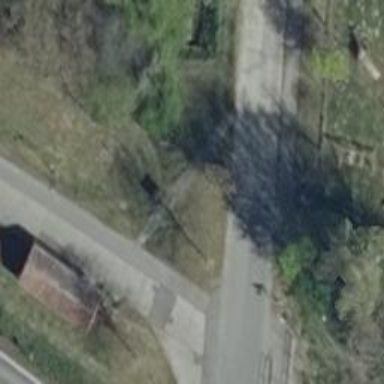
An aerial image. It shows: Residential road with concrete plates as the surface. There is sidewalk on the left side.